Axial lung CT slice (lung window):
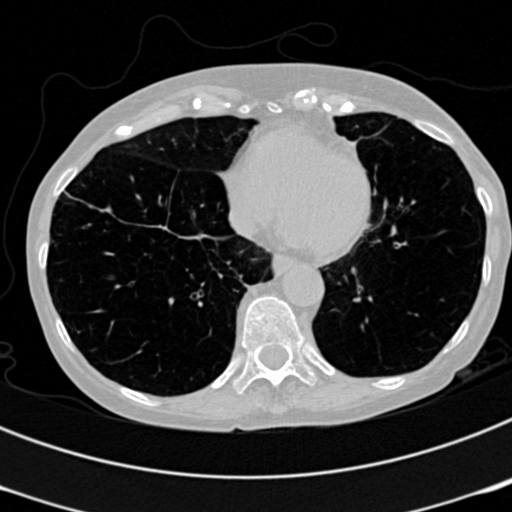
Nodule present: no